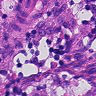
Metastatic tissue present: no